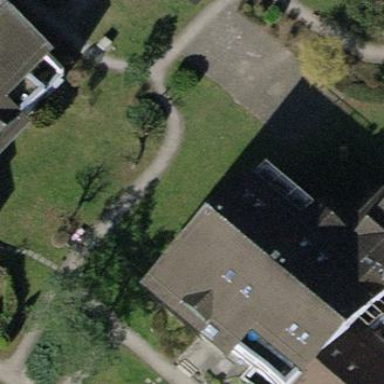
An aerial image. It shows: Detached building.